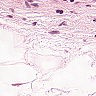
Metastatic tissue present: no